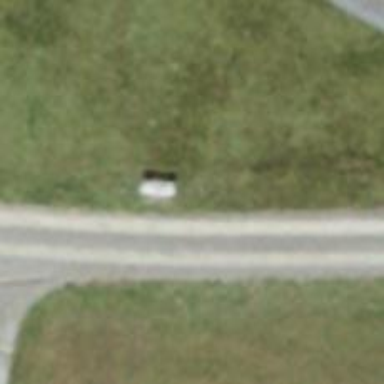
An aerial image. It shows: Bench.